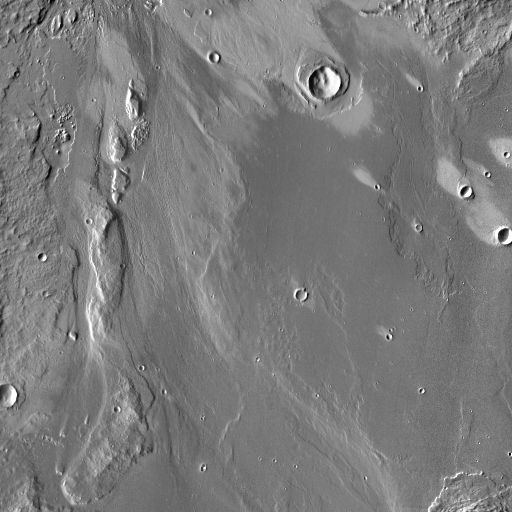
Crater classes present: Background, Other, Buried